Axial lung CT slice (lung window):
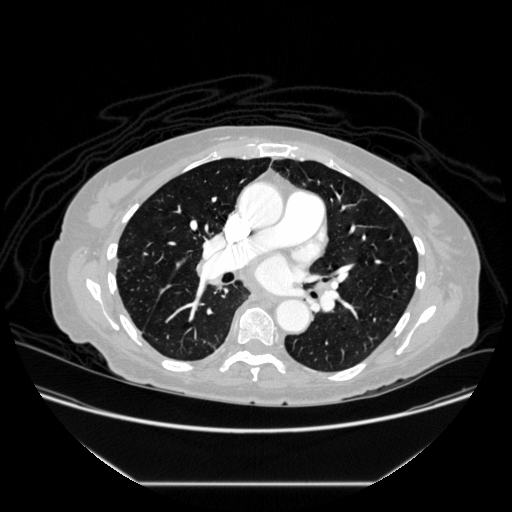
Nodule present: no